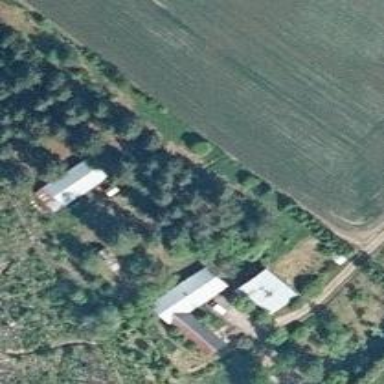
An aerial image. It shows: Farm.